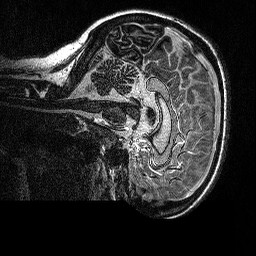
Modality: MP2RAGE
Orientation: sagittal
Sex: female
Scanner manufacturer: siemens
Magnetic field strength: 3 T
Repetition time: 5 s
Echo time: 0.00292 s